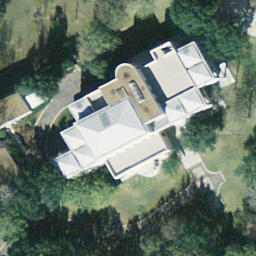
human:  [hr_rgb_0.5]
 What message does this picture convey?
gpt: sparse residential